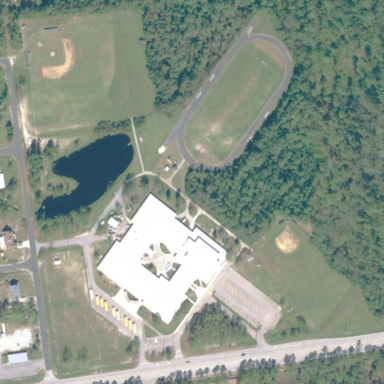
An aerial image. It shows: School.